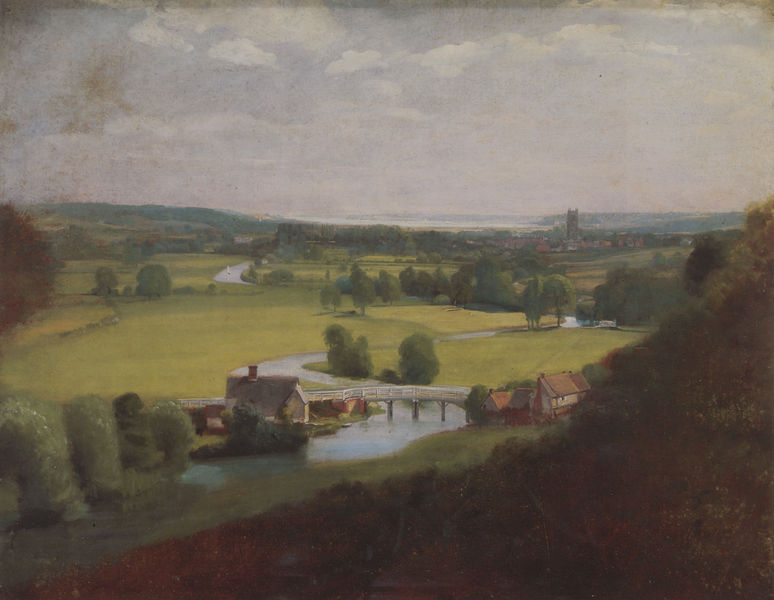
Titel: The Valley of the Stour (Dedham from Gun Hill)
Künstler: John Constable
Standort: London
Institution: Victoria & Albert Museum
Schlagwörter: baum, berg, blau, dunkel, gemälde, himmel, meer, schatten, wasser, wolken, bäume, fluss, gelb, grün, kirchturm, landschaft, see, stadt, ufer, braun, grau, hell, licht, pfeiler, weiss, ausblick, dach, gras, haus, rot, wiese, wolke, malerei, holland, öl, bach, feld, felder, ferne, flusslauf, horizont, häuser, hügel, mühle, natur, weite, brücke, büsche, flach, gewässer, hütte, kirche, wiesen, land, wald, boot, kamin, schornstein, turm, stillleben, bewölkt, schiff, segel, segelboot, düster, ansicht, biegung, vedute, acker, berge, hang, dorf, dächer, ziegel, tag, landschaftsmalerei, bauernhof, naiv, hügellandschaft, idylle, fliessen, ölgemälde, steg, geländer, menschenleer, äcker, aufsicht, panorama, burg, weiden, wasserlauf, bedeckt, flusslandschaft, wolkig, münster, gedeckt, sicht, gut, ländlich, gehöft, siedlung, auen, fernsicht, städtchen, windung, waser, primitiv, weitsicht, mäander, flussbiegung, norddeutschland, kriche, holzbrücke, hügel4, brück, fußgängerbrücke, bert, bauerhaus, grünb, wiesenlandschaft, romantische.landschaft,fluss mit. brücke, domstaddt,sehr friedlich, schornsteiin